Interaction volume radius: 5 \u00c5
Interaction volume height: 10 \u00c5
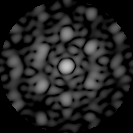
Disorder parameter: 0.4388